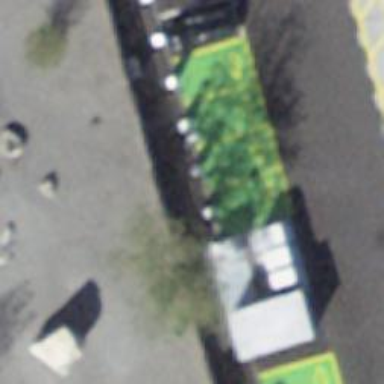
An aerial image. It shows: Charging station.